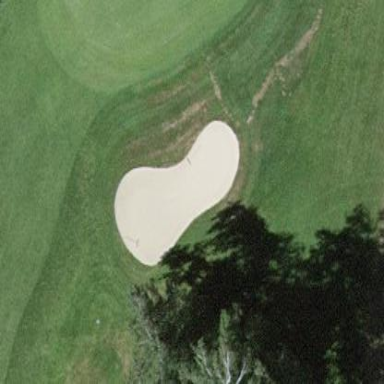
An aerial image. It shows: Sandy area is golf bunker.